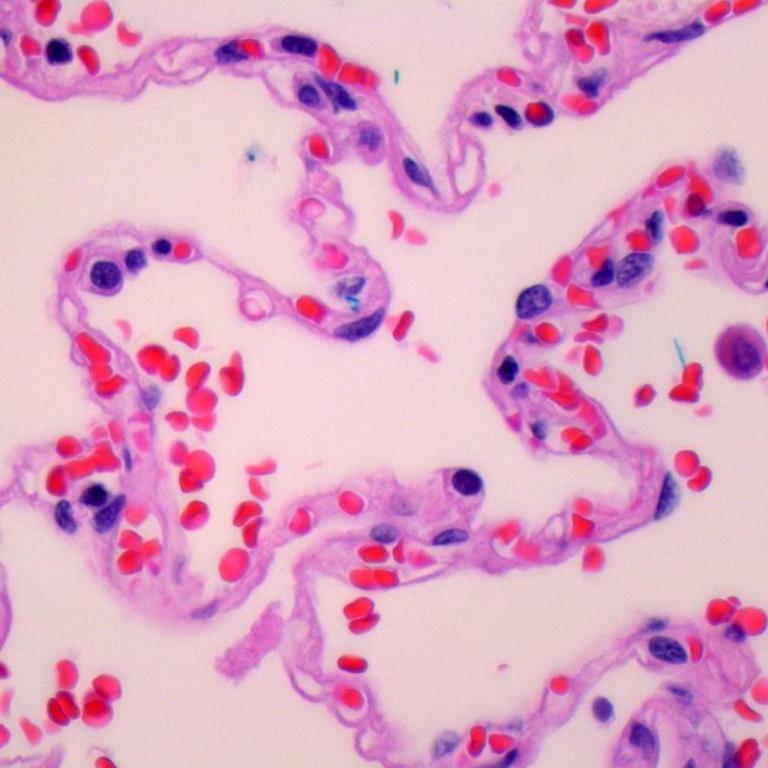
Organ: lung
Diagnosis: benign